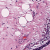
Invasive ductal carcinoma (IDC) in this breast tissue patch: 0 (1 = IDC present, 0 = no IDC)